Field crop: maize
Growth stage: 2
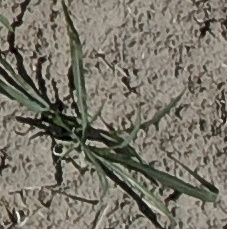
Species: sorghum